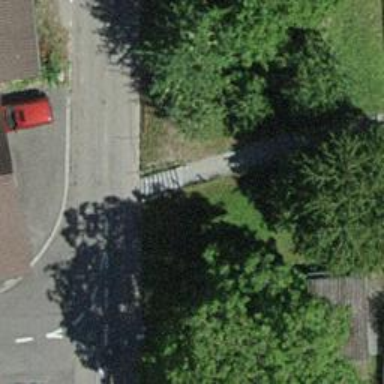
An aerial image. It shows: Set of steps on the road.